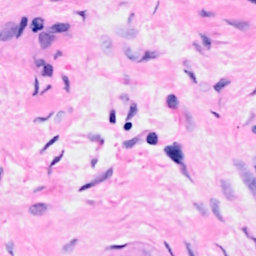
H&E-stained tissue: Breast